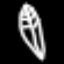
Label: leaf